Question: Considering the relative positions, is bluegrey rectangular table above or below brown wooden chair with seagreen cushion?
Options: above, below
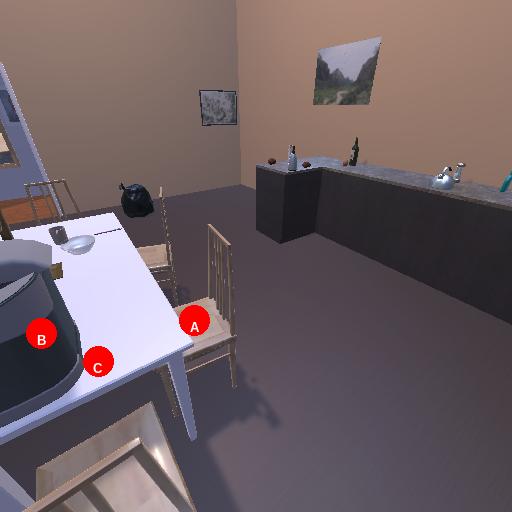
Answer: above